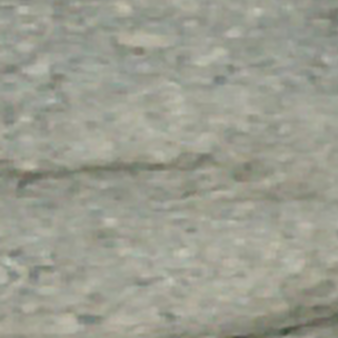
Label: other